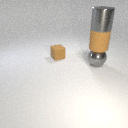
large gray metal sphere below large gray metal cylinder